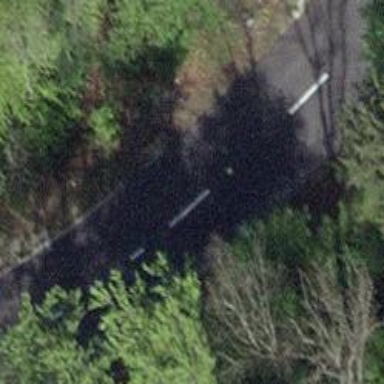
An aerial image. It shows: Tertiary road with asphalt surface.